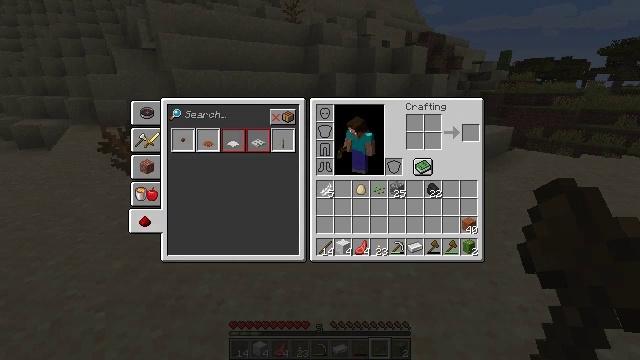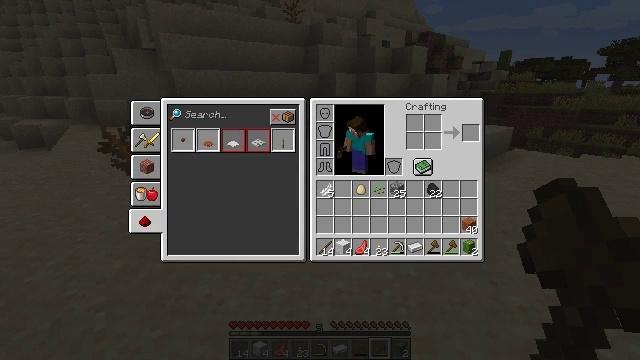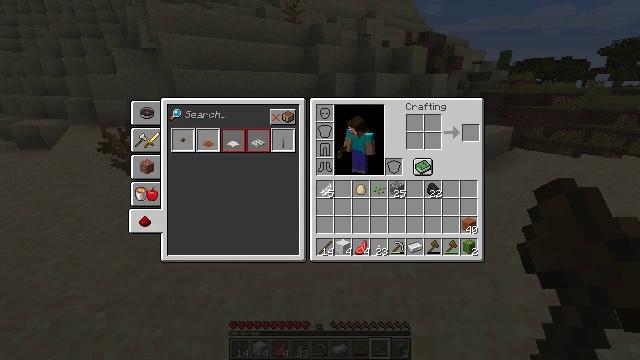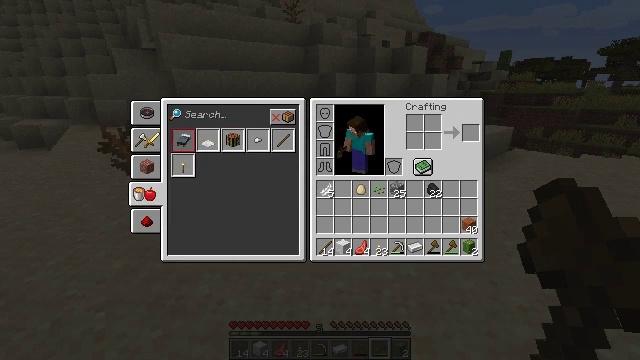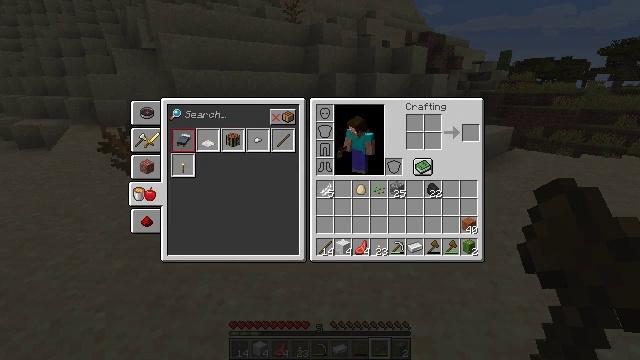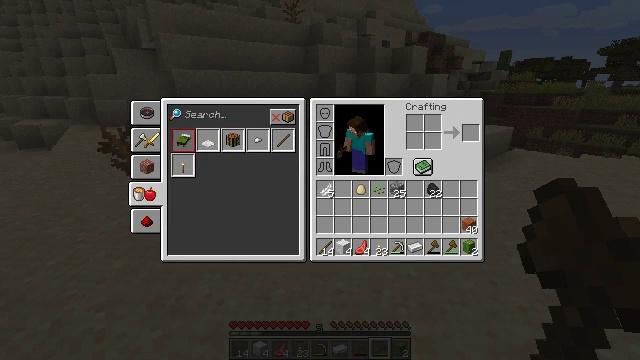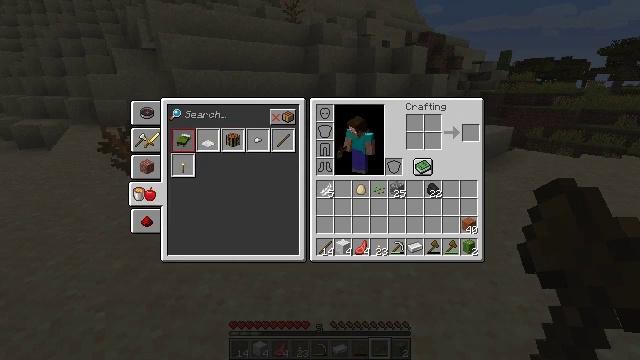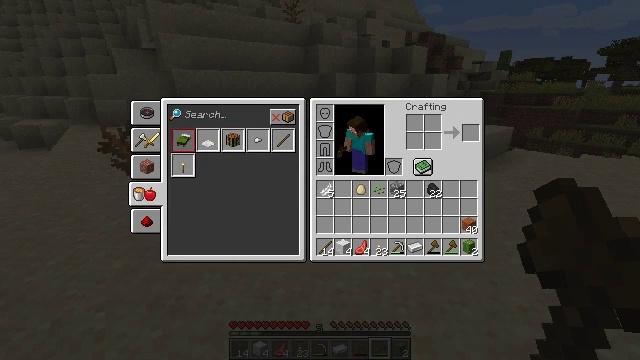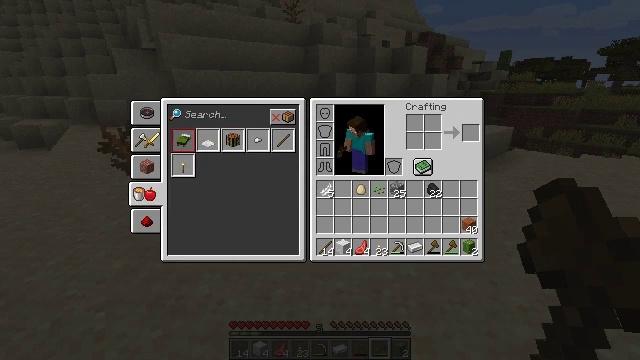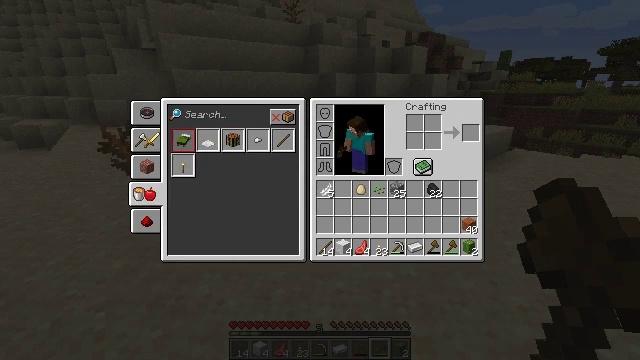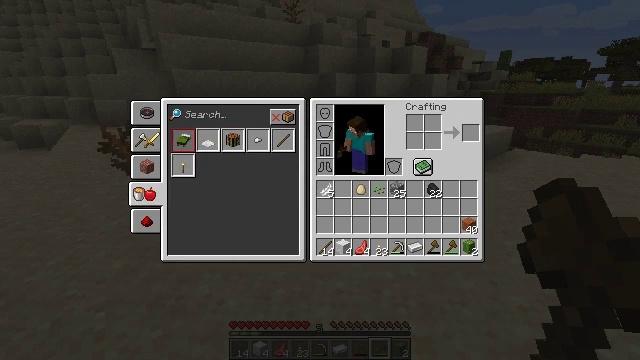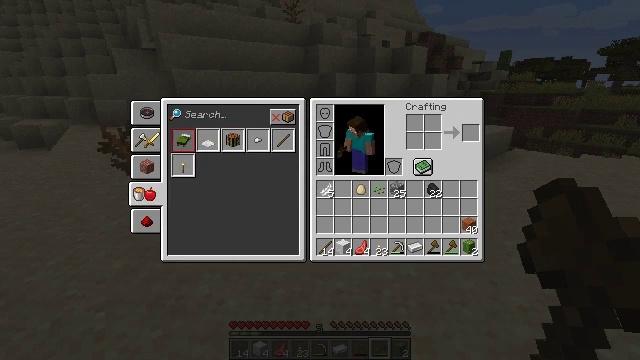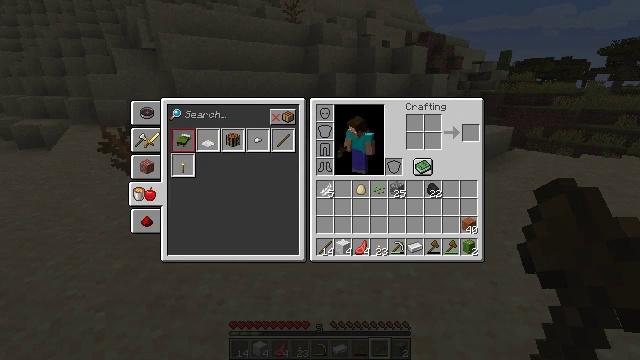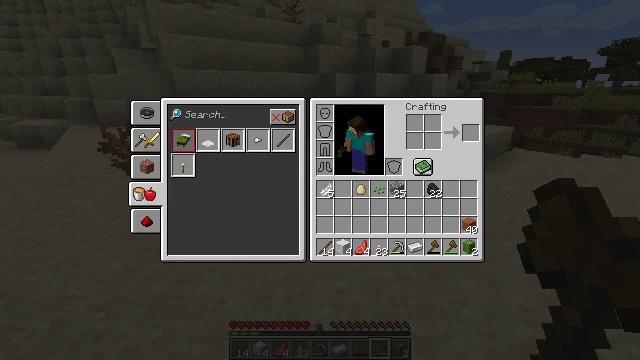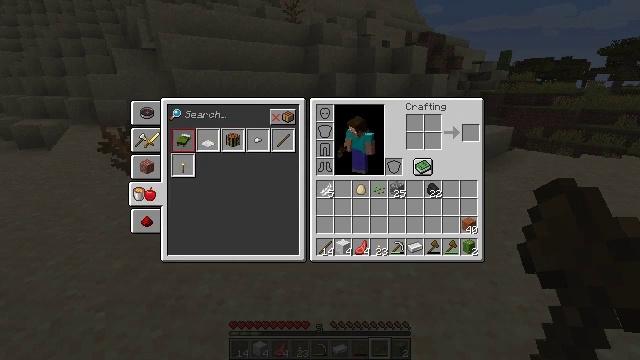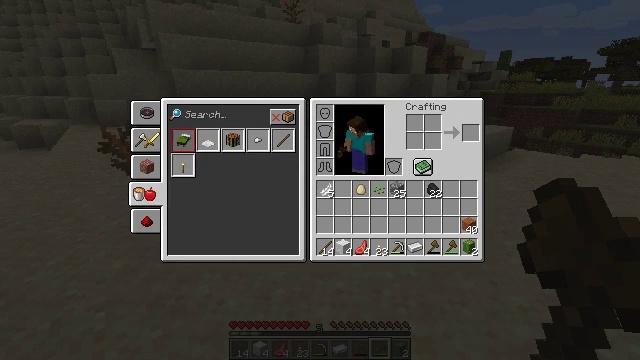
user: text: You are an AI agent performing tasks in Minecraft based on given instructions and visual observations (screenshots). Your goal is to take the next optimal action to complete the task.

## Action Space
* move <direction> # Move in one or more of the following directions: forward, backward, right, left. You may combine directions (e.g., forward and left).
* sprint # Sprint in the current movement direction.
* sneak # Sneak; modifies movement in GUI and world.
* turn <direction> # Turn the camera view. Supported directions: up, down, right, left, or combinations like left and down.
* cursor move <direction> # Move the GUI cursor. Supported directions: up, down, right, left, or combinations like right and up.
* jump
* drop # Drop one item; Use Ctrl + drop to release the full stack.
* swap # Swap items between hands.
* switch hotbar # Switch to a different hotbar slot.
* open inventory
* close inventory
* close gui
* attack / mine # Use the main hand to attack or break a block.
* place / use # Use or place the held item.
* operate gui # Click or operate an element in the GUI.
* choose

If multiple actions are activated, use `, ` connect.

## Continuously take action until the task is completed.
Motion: motion action
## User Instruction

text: Gather sand from the desert.
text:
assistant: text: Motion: no_op
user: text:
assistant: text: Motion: no_op
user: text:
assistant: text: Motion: operate gui
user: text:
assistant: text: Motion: operate gui
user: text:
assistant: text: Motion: operate gui
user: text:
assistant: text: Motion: no_op
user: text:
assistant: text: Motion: no_op
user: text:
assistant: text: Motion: no_op
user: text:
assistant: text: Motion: no_op
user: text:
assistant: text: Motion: no_op
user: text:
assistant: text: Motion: no_op
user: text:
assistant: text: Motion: no_op
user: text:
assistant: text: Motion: no_op
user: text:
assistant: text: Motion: no_op
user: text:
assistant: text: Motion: no_op
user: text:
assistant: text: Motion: no_op
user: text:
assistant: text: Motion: no_op
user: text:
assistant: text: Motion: turn up
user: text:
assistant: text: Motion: turn left and up
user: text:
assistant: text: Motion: turn left and up
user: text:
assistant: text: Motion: turn left and up
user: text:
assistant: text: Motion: turn left and up
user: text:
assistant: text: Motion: move forward, turn up
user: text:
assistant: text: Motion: move forward, turn left and up
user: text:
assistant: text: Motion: move forward
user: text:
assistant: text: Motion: move forward
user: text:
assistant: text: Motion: move forward
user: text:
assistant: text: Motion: move forward
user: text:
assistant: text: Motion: move forward
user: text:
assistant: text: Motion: move forward